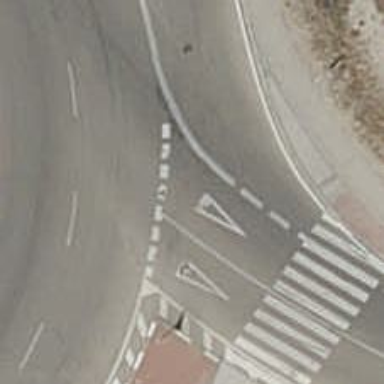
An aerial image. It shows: Road with "give way" sign.